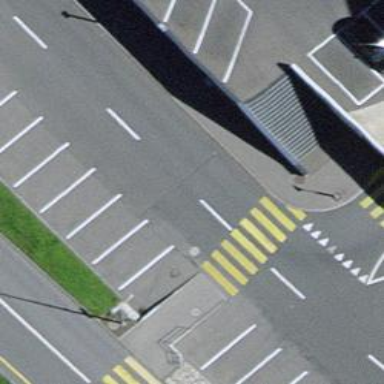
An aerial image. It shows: Asphalt footway with marked zebra crossing.